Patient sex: F
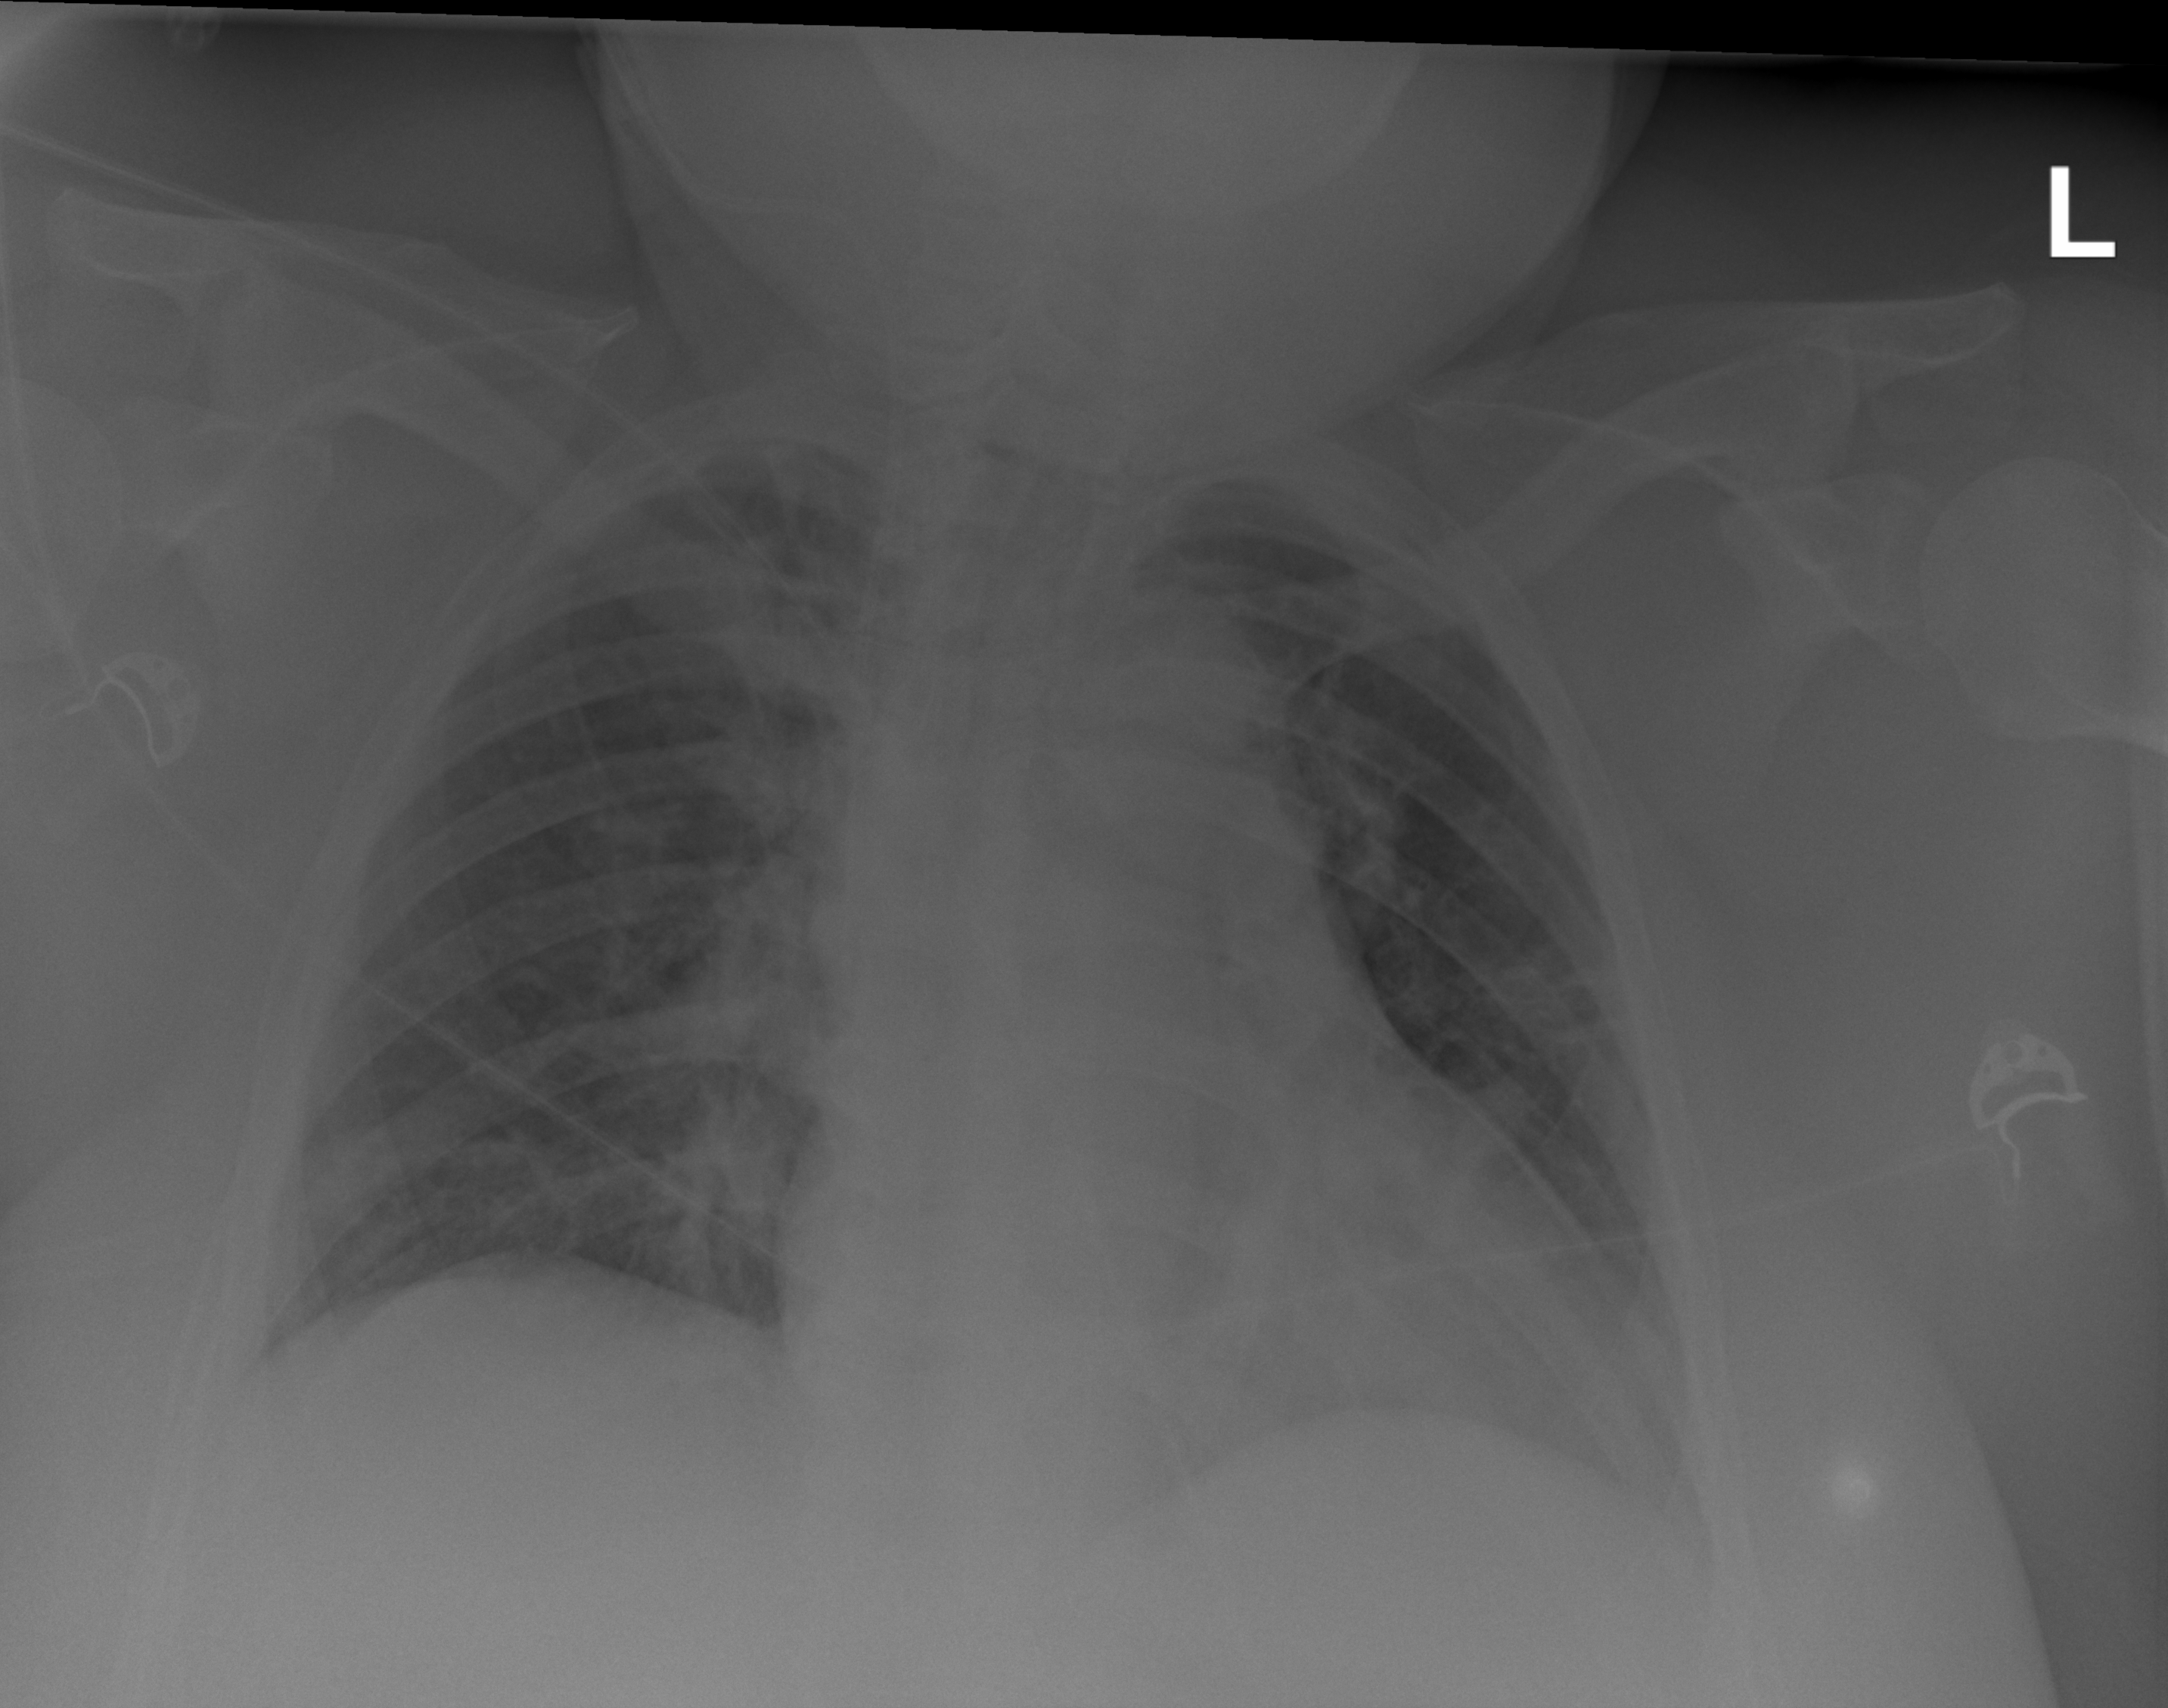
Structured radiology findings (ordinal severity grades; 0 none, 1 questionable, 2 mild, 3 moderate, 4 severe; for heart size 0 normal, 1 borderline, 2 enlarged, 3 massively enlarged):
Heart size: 0
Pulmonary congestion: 0
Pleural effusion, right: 0
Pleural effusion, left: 0
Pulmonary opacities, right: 2
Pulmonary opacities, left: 2
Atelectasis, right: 2
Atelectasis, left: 2